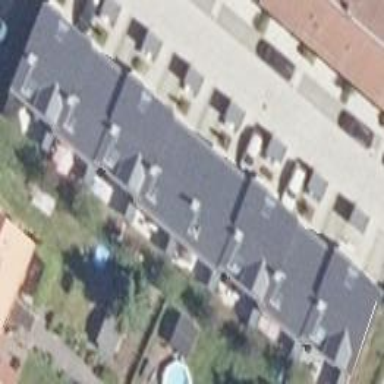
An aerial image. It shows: Group of garages.